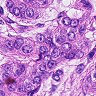
Metastatic tissue present: yes